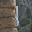
Label: 1